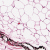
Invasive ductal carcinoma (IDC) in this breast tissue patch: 0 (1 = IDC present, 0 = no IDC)